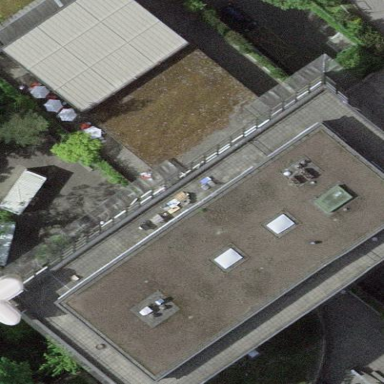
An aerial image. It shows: College building which serves as school.